Aerial crown-view tile of a tropical tree (Barro Colorado Island, Panama), acquired 20240611:
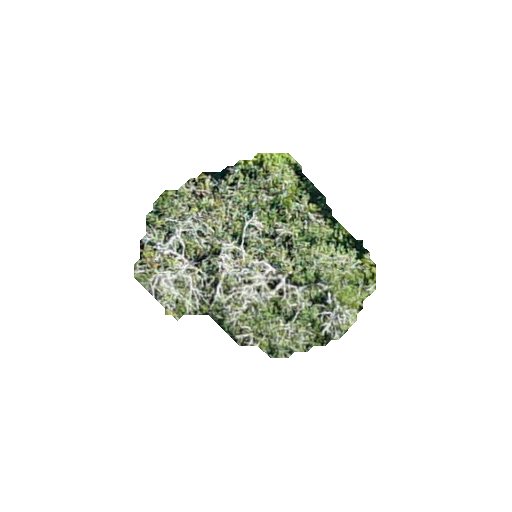
Species: Protium panamense
GBIF accepted scientific name: Protium panamense
Crown area: 51.617 m²